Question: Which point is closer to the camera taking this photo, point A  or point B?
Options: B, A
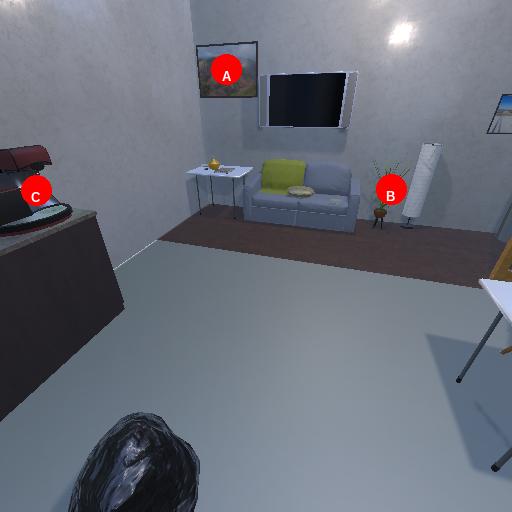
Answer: B